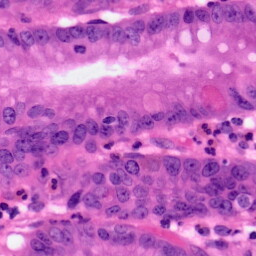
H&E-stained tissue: Pancreatic